Aerial crown-view tile of a tropical tree (Barro Colorado Island, Panama), acquired 20250818:
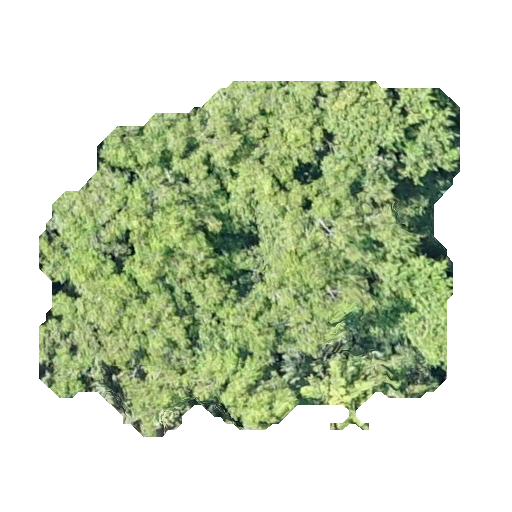
Species: Guatteria lucens
GBIF accepted scientific name: Guatteria lucens
Crown area: 172.676 m²